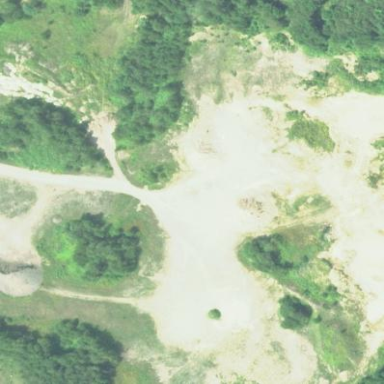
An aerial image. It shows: Quarry area.